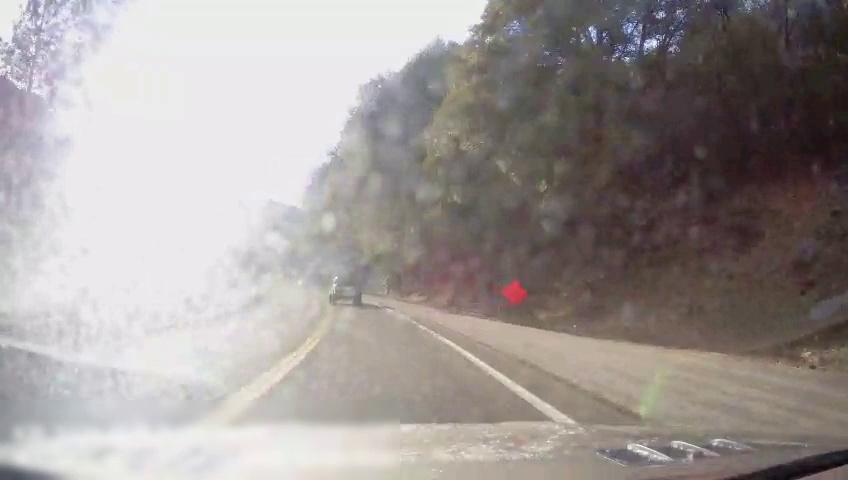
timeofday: Day
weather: Sunny
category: Drivable Space
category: Vehicles | Truck
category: Lanes | Current Lane
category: Lanes | Opposite Lane
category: Lanes | Opposite Lane
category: Traffic | Signs